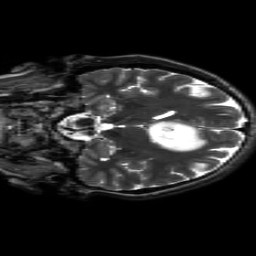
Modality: T2w
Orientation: coronal
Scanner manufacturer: siemens
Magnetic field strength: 3 T
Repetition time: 7.29 s
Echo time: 0.095 s